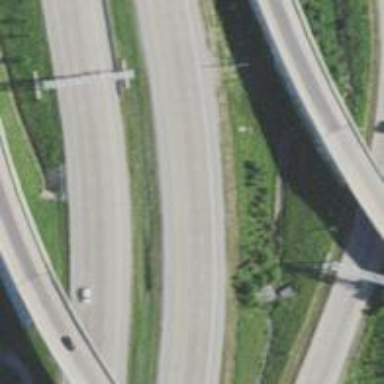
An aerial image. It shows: Motorway.